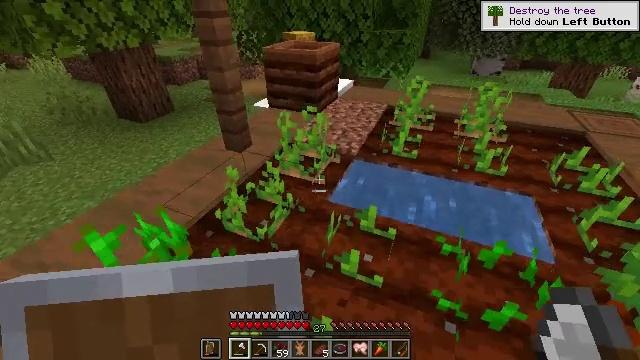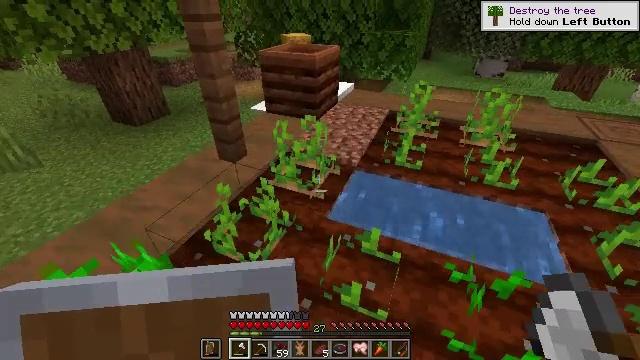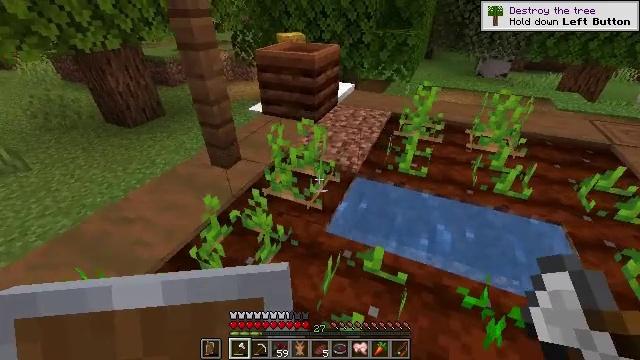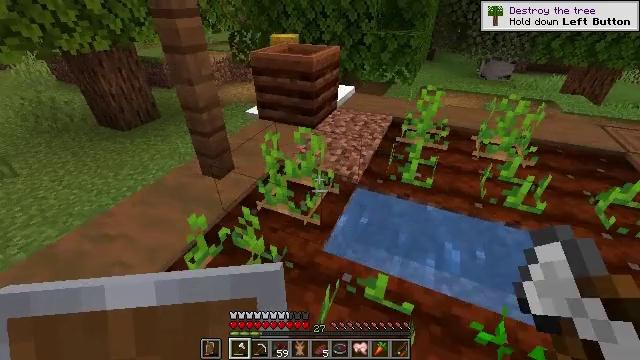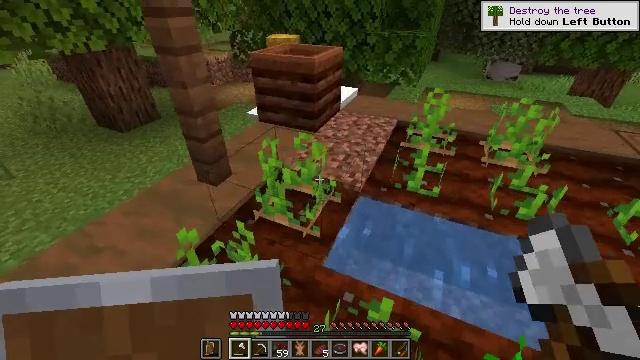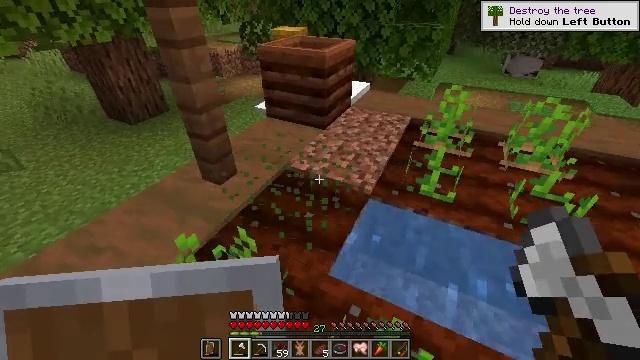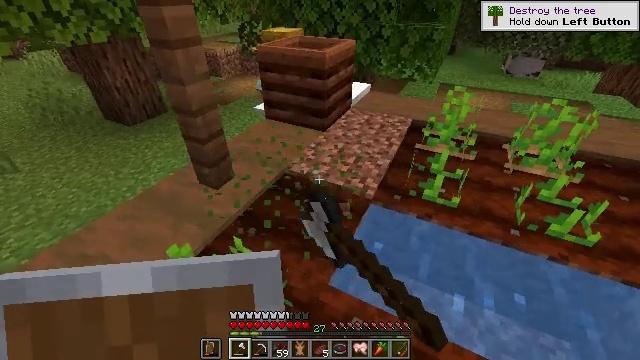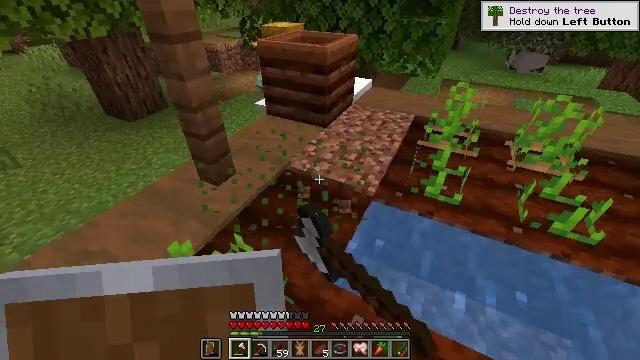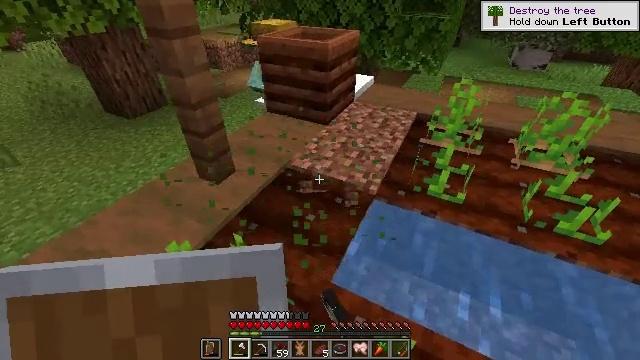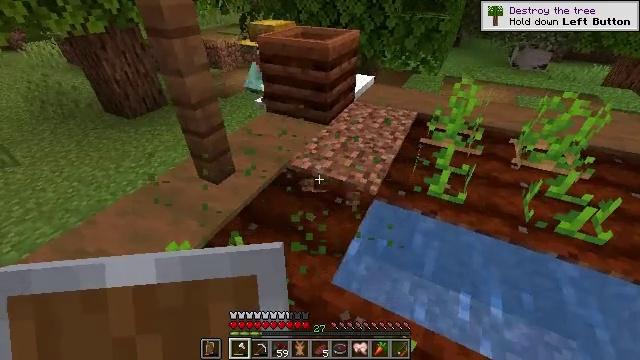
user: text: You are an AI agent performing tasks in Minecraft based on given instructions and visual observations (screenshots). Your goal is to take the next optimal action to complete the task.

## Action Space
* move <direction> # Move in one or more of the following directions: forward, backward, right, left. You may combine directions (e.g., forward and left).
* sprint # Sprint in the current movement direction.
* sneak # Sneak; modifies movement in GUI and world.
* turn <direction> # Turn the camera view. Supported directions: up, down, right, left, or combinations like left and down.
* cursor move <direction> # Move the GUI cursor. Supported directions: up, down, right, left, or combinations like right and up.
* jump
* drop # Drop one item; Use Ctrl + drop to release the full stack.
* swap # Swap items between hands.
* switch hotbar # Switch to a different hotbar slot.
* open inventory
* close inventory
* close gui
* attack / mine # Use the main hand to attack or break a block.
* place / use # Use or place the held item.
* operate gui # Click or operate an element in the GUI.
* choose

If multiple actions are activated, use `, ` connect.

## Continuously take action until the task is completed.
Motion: motion action
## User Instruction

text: Mine potatoes from the farmland.
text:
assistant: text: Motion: move forward
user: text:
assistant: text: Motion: move forward
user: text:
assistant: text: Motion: move forward
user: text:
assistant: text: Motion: move forward
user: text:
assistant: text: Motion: turn left and down, attack / mine
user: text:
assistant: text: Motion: attack / mine
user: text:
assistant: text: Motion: attack / mine
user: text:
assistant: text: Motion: no_op
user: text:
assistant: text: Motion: no_op
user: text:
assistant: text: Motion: no_op